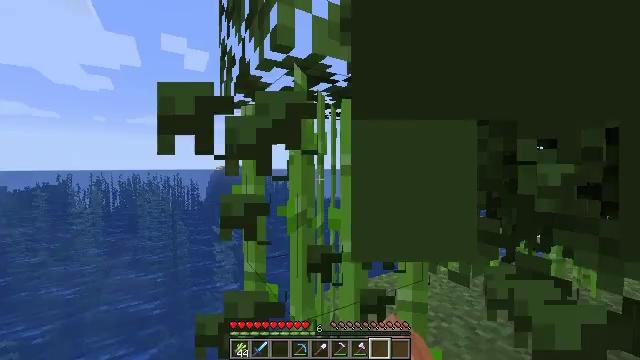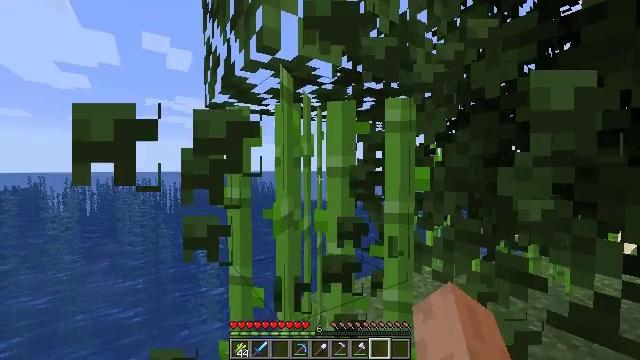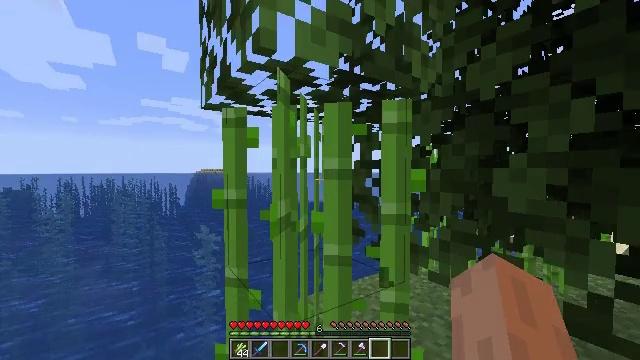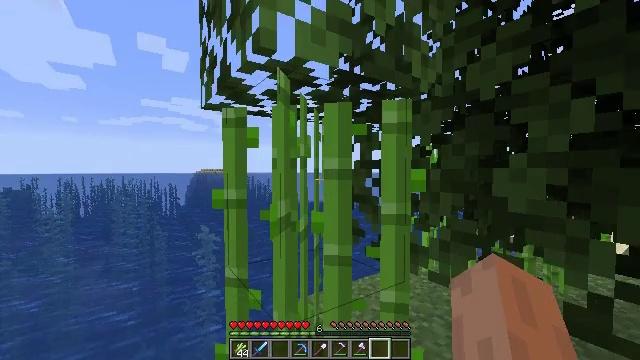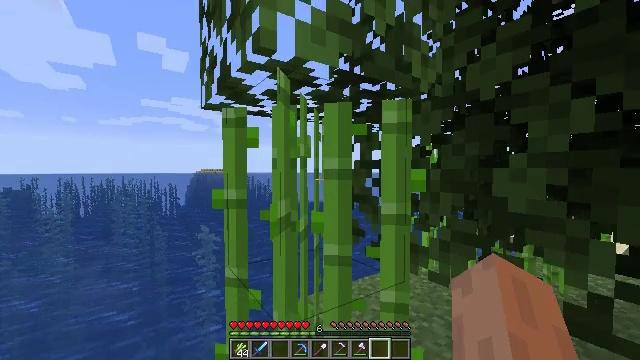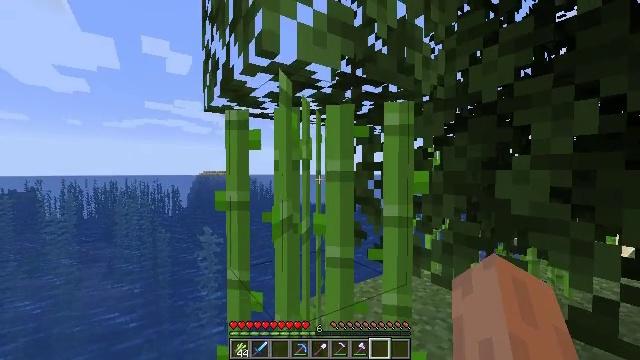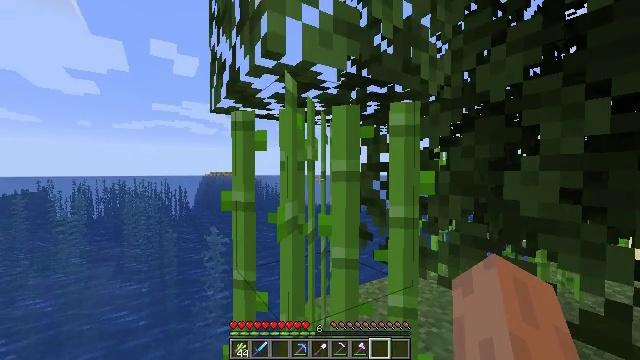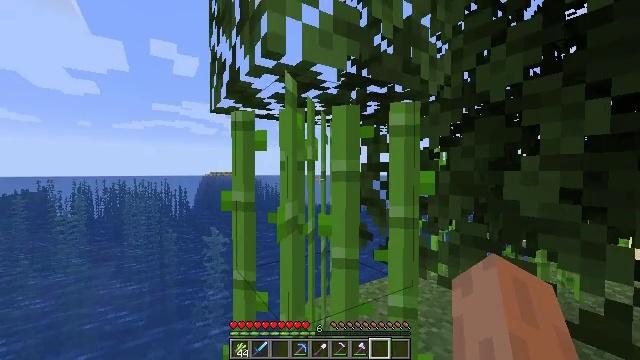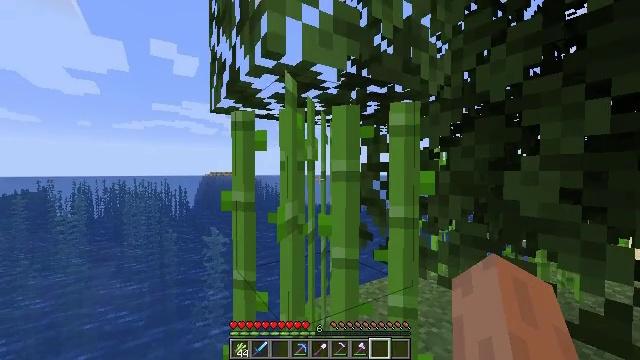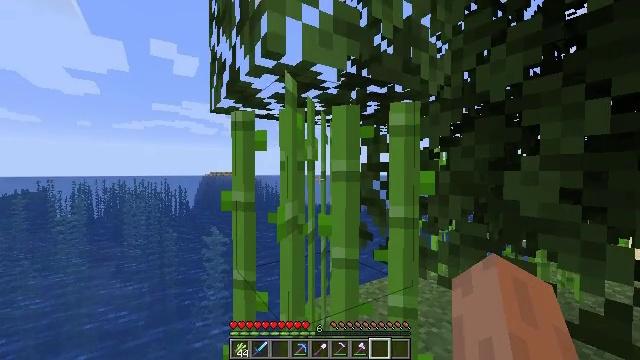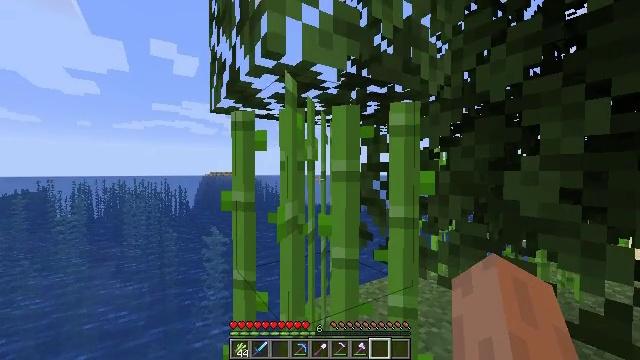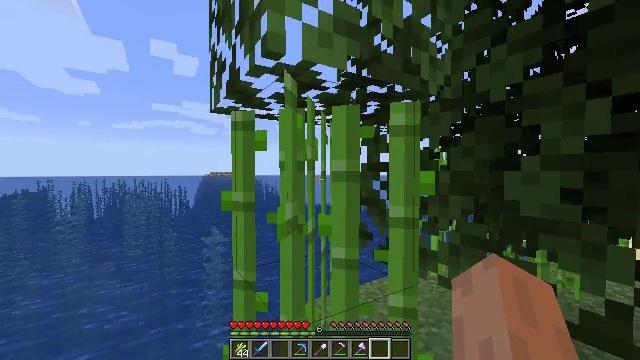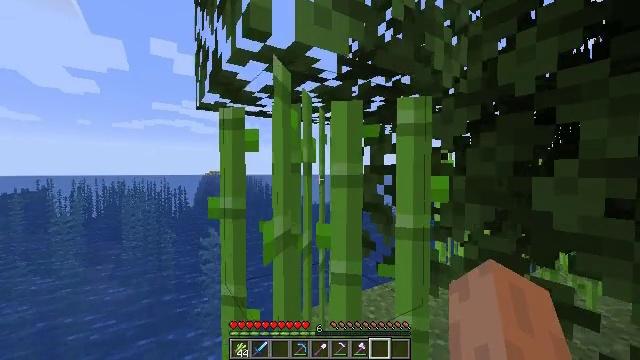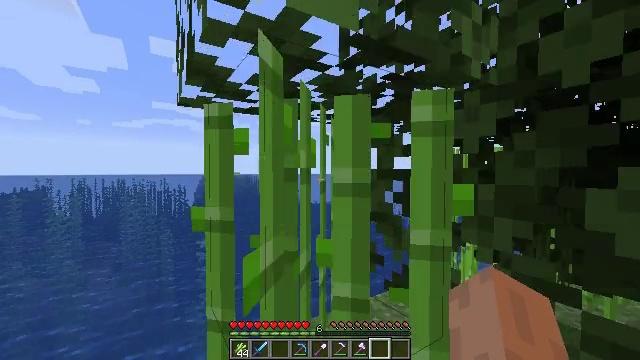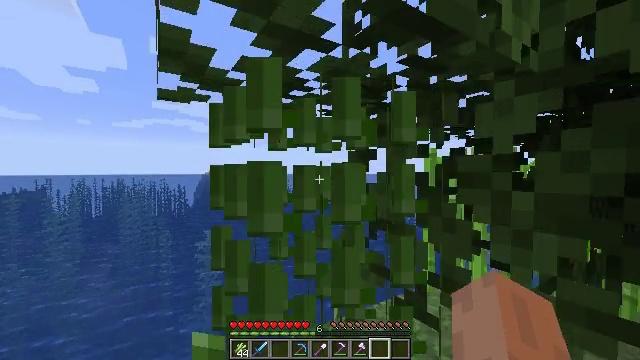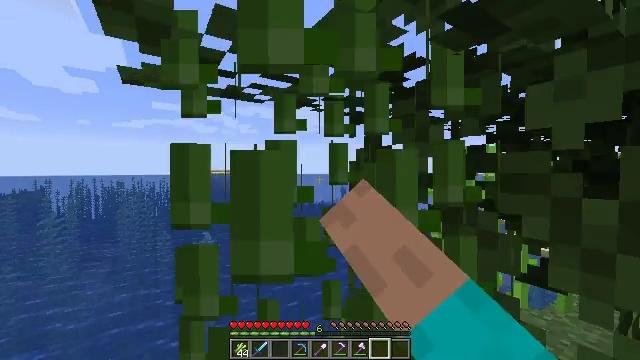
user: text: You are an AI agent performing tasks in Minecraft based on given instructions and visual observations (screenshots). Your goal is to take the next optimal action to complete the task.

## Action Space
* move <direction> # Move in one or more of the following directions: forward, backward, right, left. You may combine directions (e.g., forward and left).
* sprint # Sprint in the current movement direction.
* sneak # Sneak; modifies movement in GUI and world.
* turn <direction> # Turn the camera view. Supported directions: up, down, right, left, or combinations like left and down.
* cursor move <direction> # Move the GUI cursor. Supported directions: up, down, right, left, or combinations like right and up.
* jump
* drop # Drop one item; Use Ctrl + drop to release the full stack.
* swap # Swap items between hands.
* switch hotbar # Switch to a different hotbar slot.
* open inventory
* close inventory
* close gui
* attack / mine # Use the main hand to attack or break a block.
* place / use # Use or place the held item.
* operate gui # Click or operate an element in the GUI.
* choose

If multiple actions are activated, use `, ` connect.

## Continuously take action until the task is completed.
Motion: motion action
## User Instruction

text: Harvest sugar cane from the plant.
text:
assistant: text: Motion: turn right
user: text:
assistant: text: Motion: no_op
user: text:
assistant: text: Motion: no_op
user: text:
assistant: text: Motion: no_op
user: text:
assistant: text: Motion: no_op
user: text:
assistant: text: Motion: turn left
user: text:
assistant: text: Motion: no_op
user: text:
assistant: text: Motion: no_op
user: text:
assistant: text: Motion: no_op
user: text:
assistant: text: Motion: no_op
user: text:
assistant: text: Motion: move forward
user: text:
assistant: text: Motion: move forward
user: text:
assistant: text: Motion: move forward
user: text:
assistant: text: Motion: move forward, attack / mine
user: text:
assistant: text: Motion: move forward, attack / mine
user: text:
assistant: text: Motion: no_op
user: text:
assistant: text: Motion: no_op
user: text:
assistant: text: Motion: no_op
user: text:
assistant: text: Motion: no_op
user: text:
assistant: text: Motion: turn right
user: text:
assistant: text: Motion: turn right
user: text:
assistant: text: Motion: move forward, turn right
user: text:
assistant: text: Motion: move forward, turn right
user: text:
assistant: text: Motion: move forward
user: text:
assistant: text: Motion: move forward
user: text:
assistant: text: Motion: move forward
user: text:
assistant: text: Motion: move forward
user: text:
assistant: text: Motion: move forward
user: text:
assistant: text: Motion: move forward
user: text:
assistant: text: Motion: move forward